Question: I have 3 numpy arrays:
X and Y are longitudes and latitudes, and Z are digital elevation values. All the X, Y, and Z covers the RED polygon.
However, when I make grid of the data as follows it covers the Blue polygon.
'''
x = X.ravel()
y = Y.ravel()
z = Z.ravel()
xi = np.linspace(np.min(x), np.max(x), 5000) #As you see the size of data are so large (5000 by 5000)
yi = np.linspace(np.max(y), np.min(y), 5000)
zi = griddata((x, y), z, (xi.reshape(1,-1), yi.reshape(-1,1)), method='nearest') #from
scipy.interpolate import griddata
'''
How can I make it to cover only RED polygon?

The computation is also very slow, if I make it possible to compute only for within the RED polygon it would be faster also.
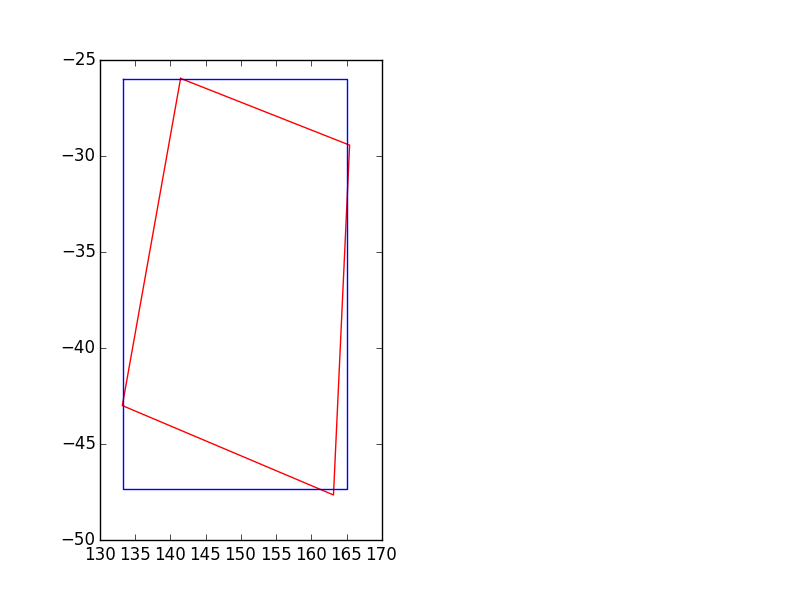
Answer: 1. Slowness, you are interpolating your data on a 5000x5000 grid. OK. on what device are you going to represent your interpolated data? Is it wort the effort? Possibly not...
.
1. The shape... this is a shot in the dark but is it possible that somewhere in your code you forgot to project the spherical coordinates over a plane? (aka mapping) --- another possibility is that your data is specified in a generic quadrilateral, but then you plot the z in terms of a matrix zi, defined on a rectangular grid. The two possibilities are not incompatible.